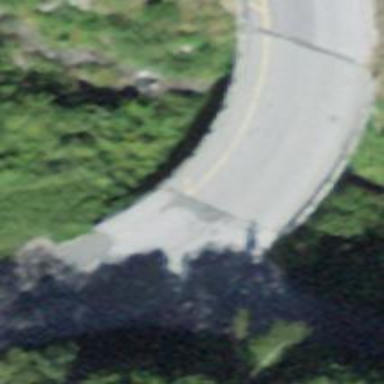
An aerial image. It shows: Sidewalk bridge over footway road.